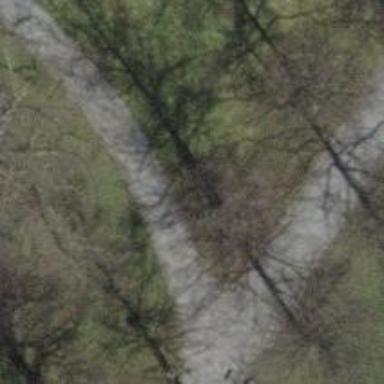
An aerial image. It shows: Footway with fine gravel surface.